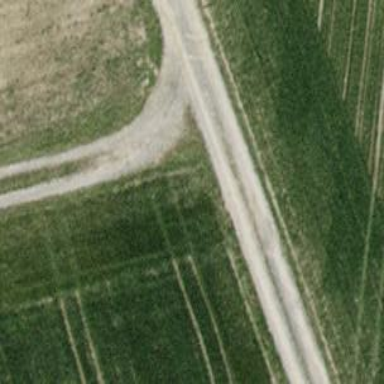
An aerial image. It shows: Track with compacted grade3 surface.